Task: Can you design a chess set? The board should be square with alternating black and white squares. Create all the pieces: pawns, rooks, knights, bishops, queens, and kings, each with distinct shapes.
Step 1508:
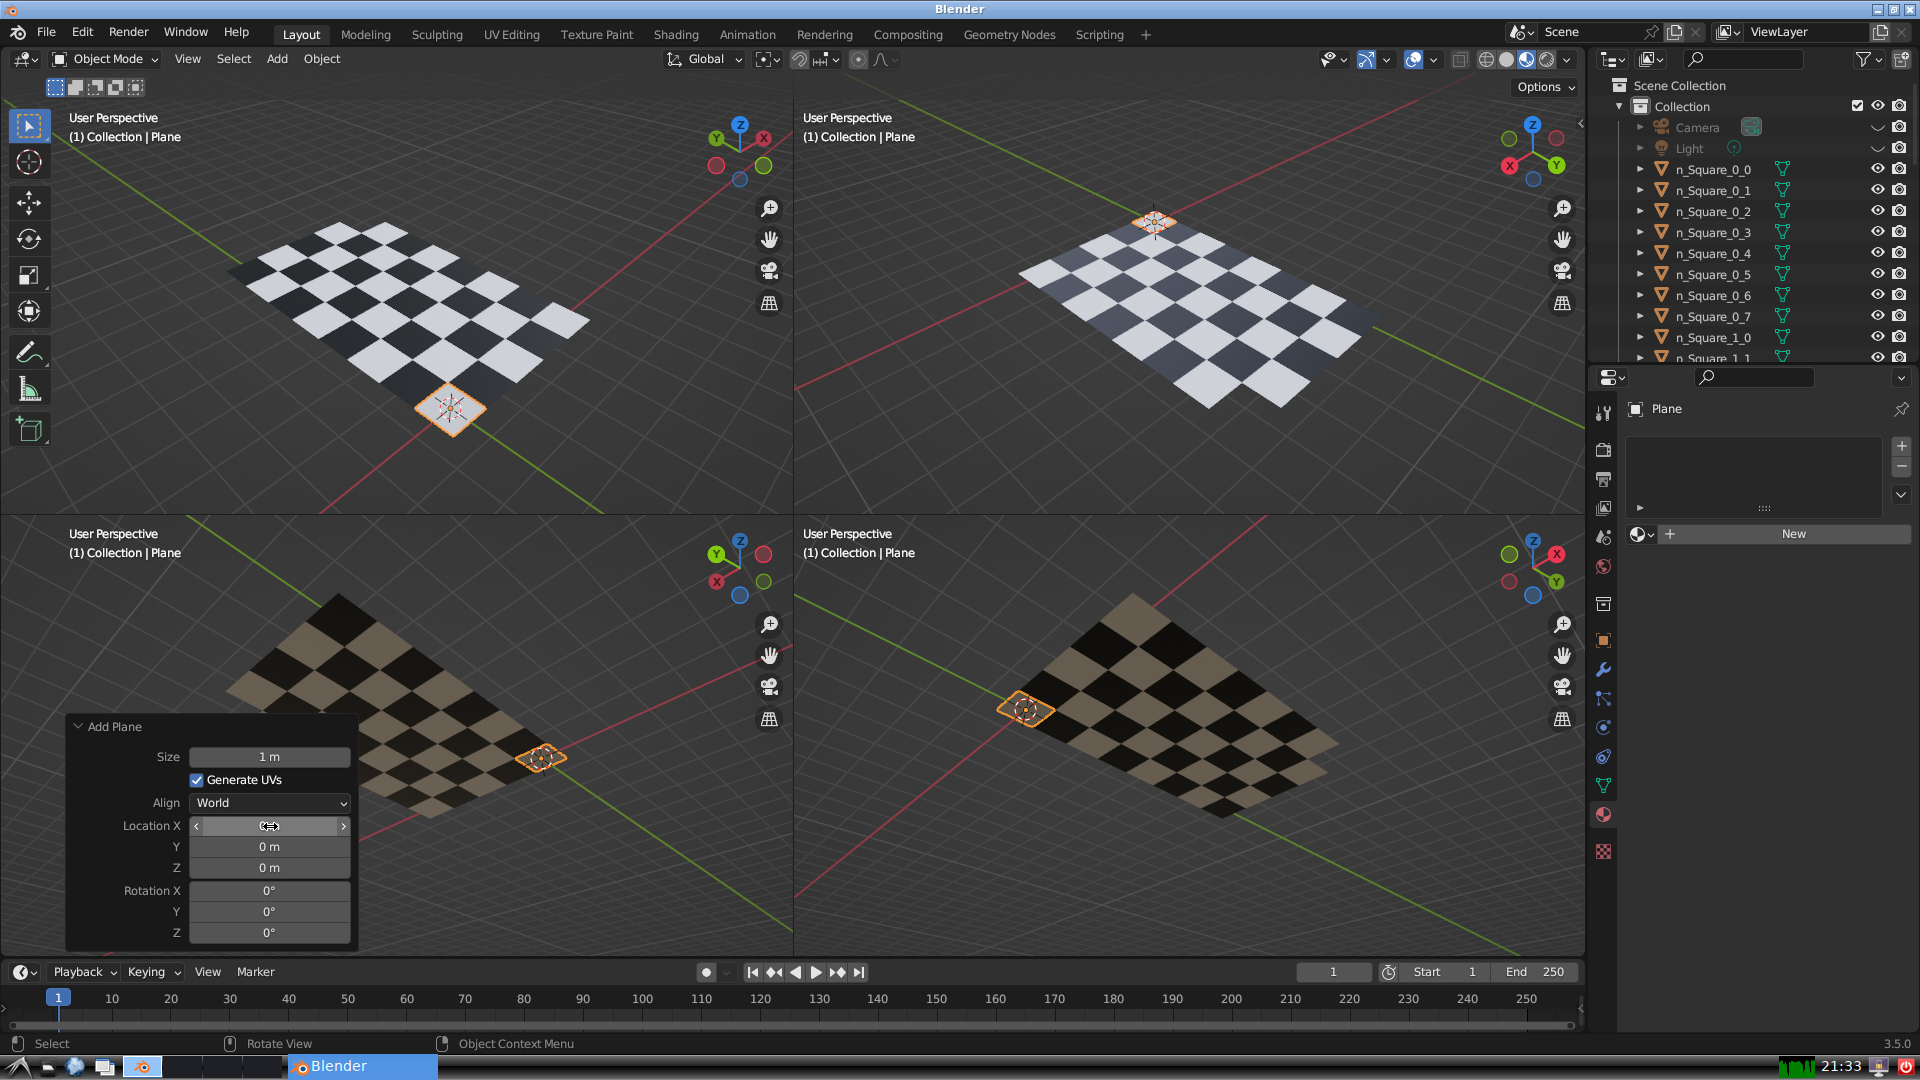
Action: click: no